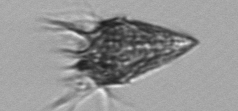
Label: Strombidium_wulffi